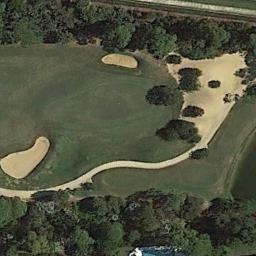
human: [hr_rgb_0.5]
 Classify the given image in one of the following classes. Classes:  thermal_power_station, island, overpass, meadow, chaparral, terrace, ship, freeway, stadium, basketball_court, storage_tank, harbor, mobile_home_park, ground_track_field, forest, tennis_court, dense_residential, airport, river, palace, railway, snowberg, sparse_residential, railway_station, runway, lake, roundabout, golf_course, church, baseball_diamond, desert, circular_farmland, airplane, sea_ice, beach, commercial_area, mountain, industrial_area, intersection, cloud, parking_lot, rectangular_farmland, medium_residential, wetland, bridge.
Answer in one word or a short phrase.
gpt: golf_course